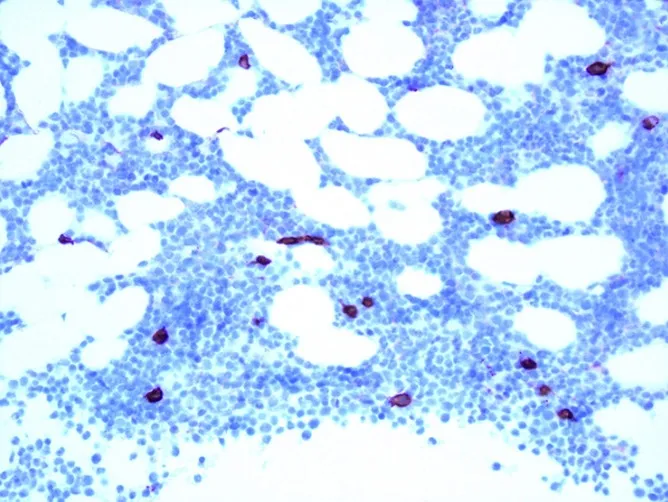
bone marrow biopsy after a single cycle of CyBorD and COVID-19 infection at 20X magnification demonstrating trilineage hematopoiesis with hematoxylin and eosin staining.
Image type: pathology (h&e)